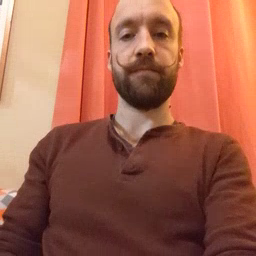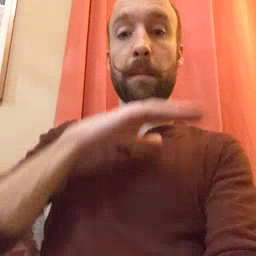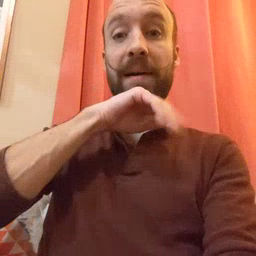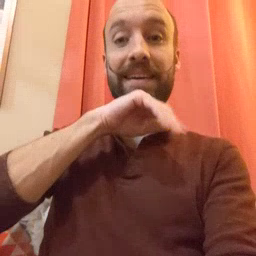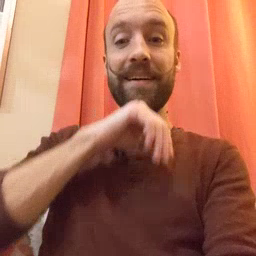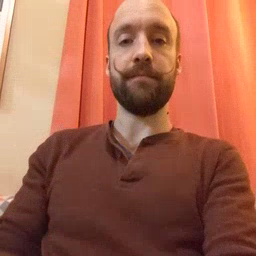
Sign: pig